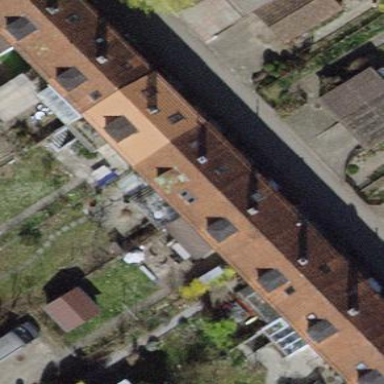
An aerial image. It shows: Gabled-roof house with tile roofing.